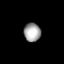
Tissue: prostate
Cell type: Myeloid cells
Senescence score: 0.7101
Nuclear area (px): 311
Mean DAPI intensity: 160.469